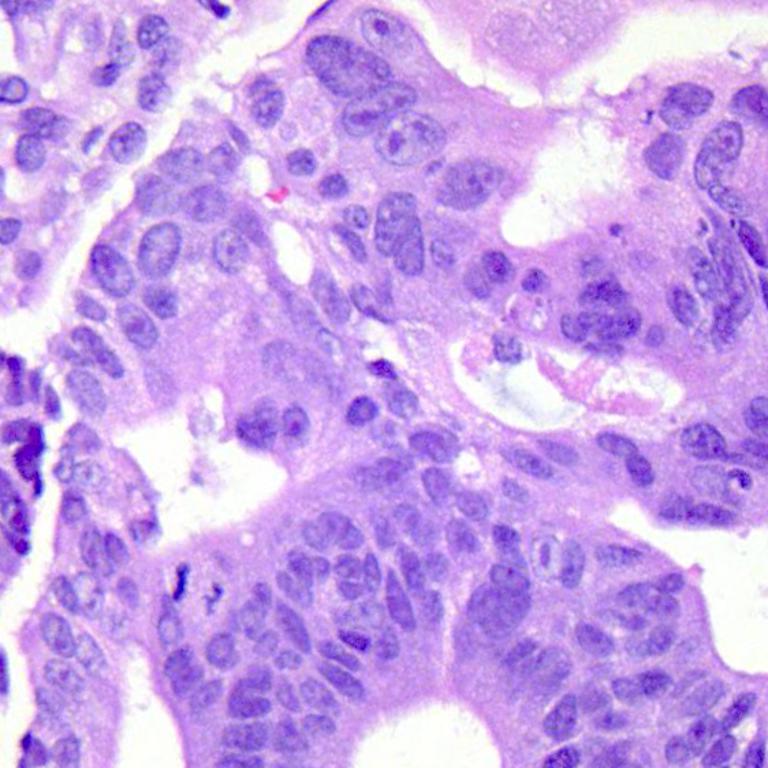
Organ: colon
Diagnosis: adenocarcinomas